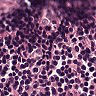
Metastatic tissue present: no